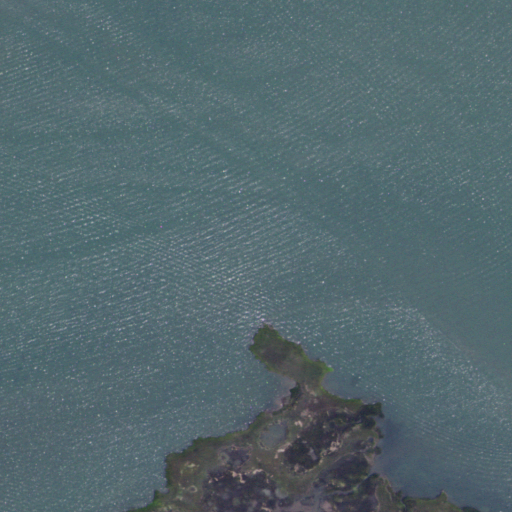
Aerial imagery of cape in New Jersey named Beach Creek Point containing open water and herbaceous wetlands